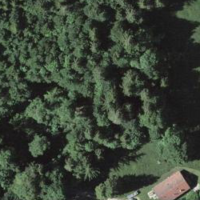
EUNIS habitat code: 44
Species observed at this site:
Milvus migrans